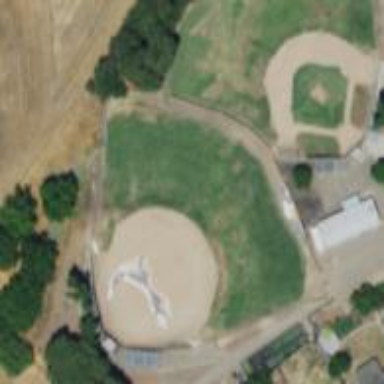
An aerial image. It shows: Baseball pitch for leisure land.